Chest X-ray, PA view. Patient: 24 years old, sex M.
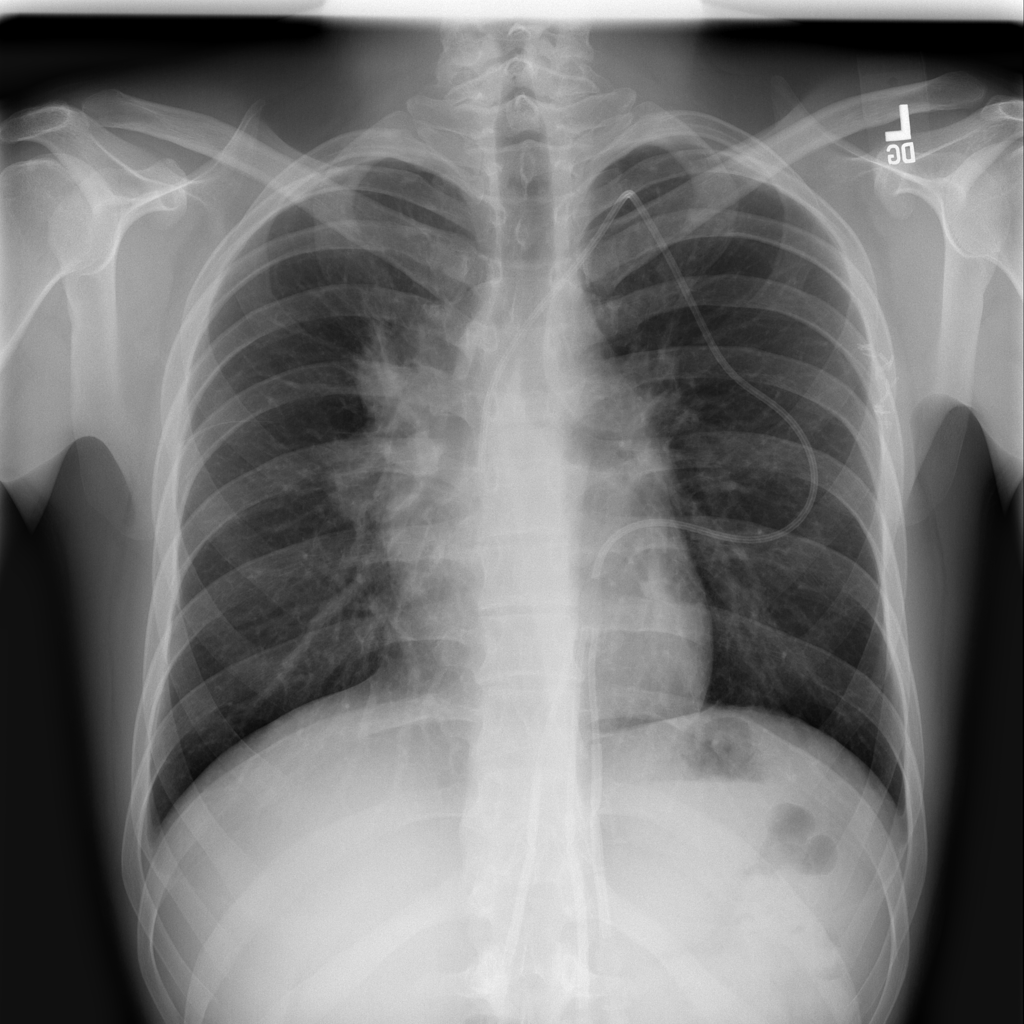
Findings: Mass